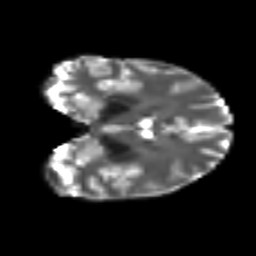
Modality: T2w
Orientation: coronal
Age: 33
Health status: ill
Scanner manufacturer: philips
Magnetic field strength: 3 T
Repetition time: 9 s
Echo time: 0.127 s